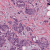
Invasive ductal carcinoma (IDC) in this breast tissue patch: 1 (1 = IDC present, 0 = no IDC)